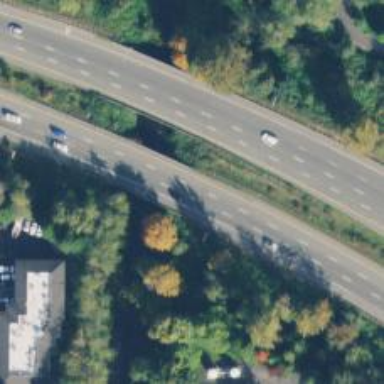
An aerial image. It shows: Motorway bridge.